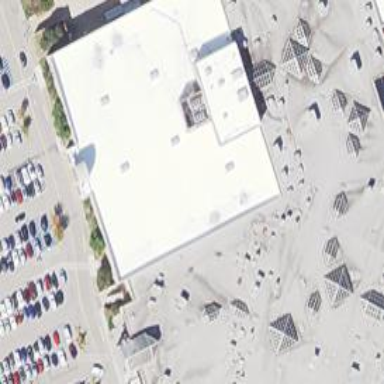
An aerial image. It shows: Department store building. It is part of larger structure.